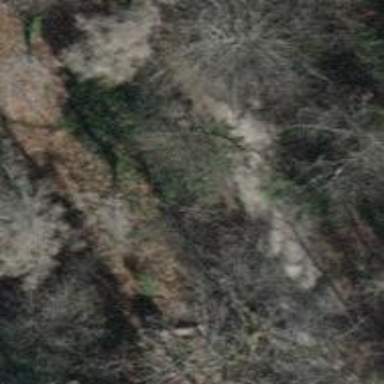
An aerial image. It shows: Brown bench.